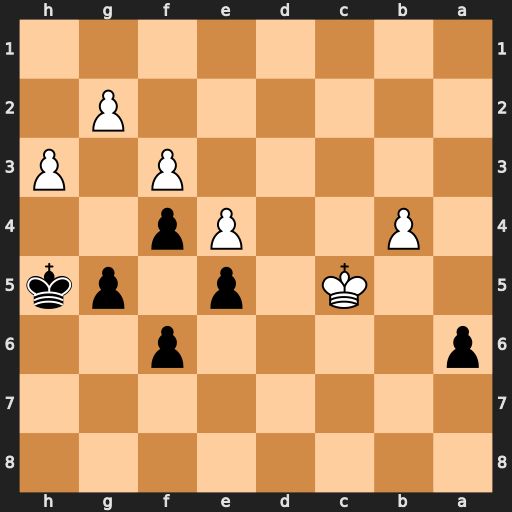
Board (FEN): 8/8/p4p2/2K1p1pk/1P2Pp2/5P1P/6P1/8
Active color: b
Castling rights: -
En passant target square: -
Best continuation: Kh4 Kb6 Kg3 Kxa6 Kxg2 b5 f5